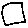
Label: square